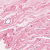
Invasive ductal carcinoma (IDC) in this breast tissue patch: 0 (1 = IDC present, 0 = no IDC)